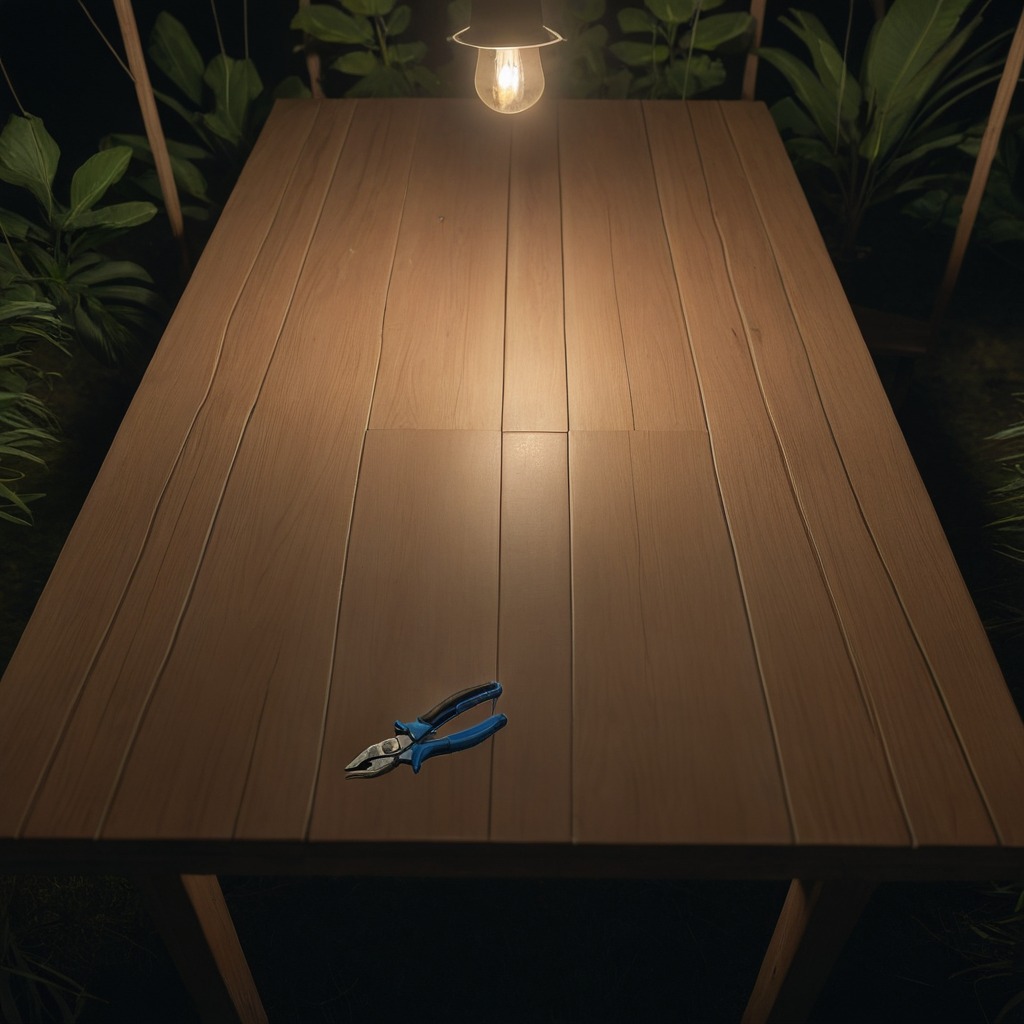
A plier is lying on the wooden table inside a jungle field workshop tent at night.